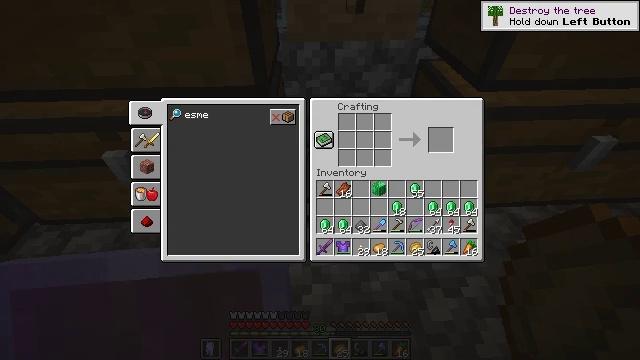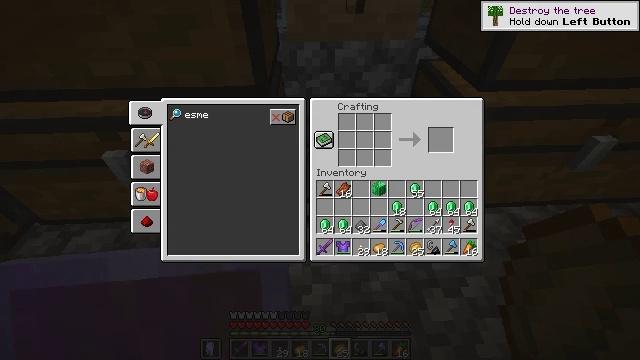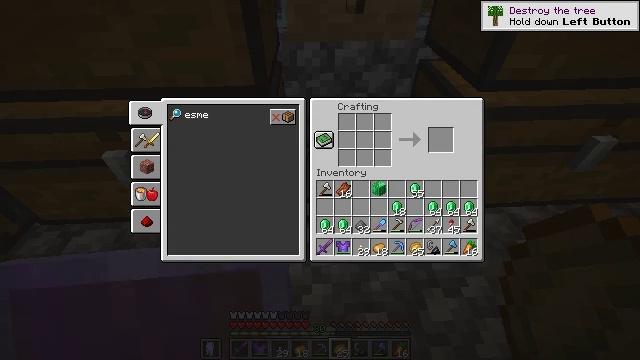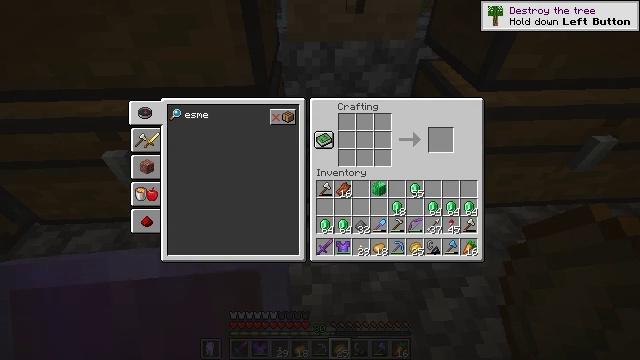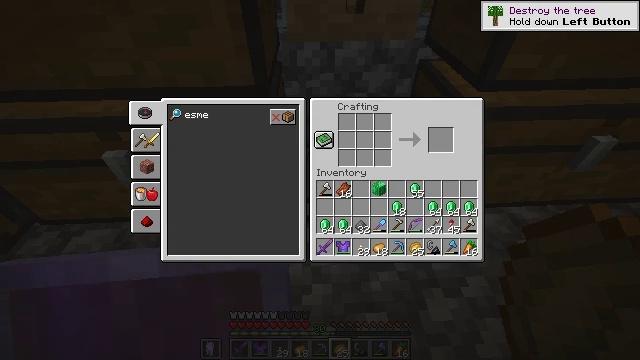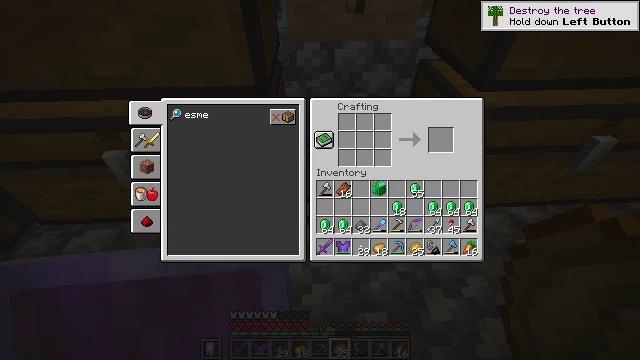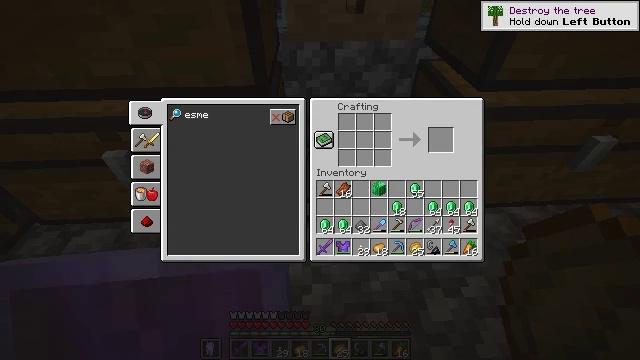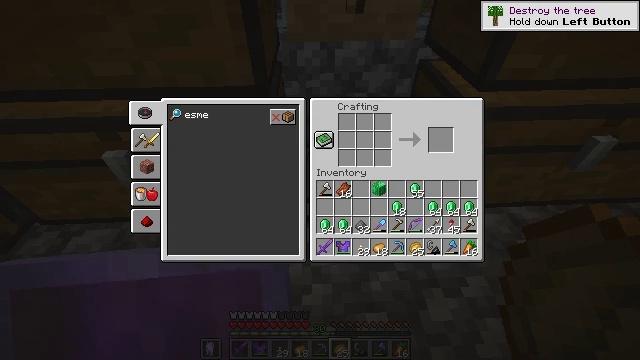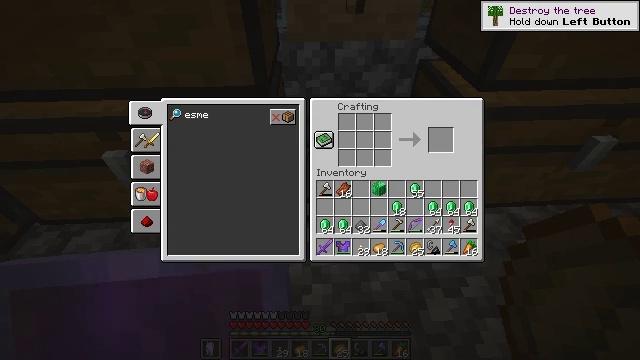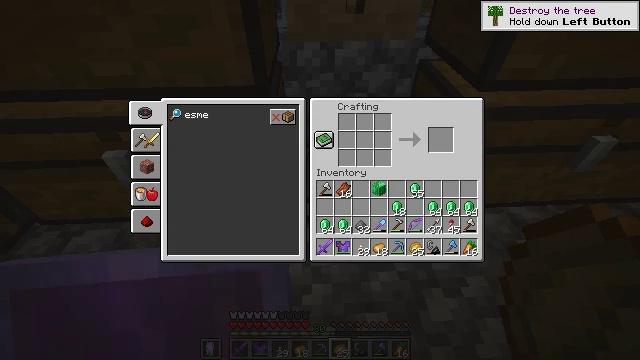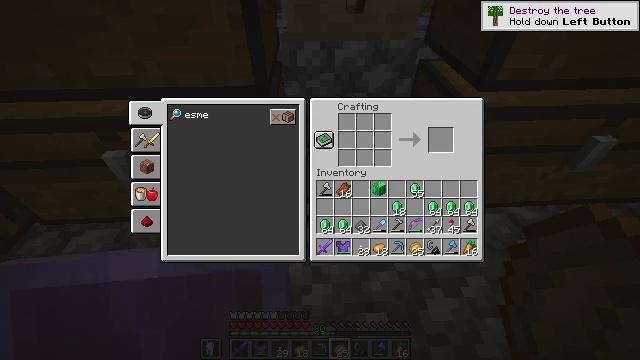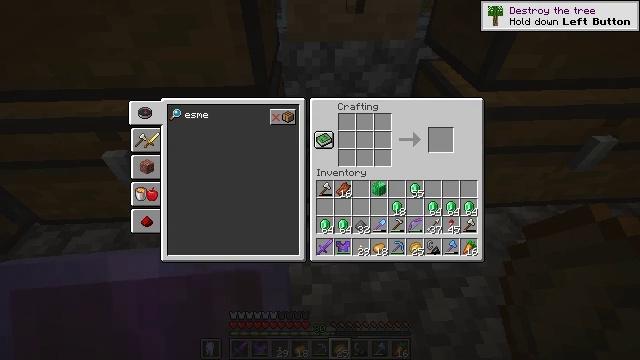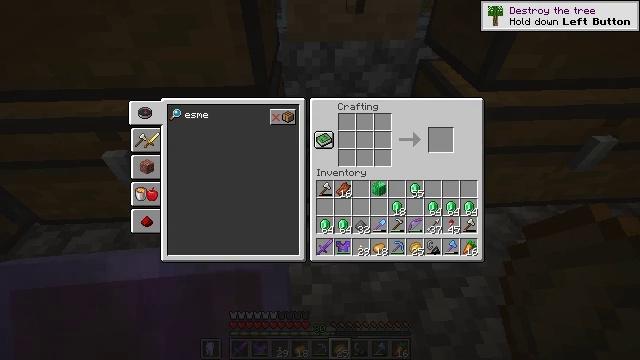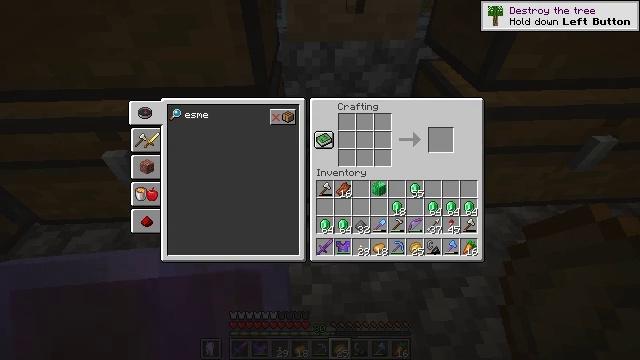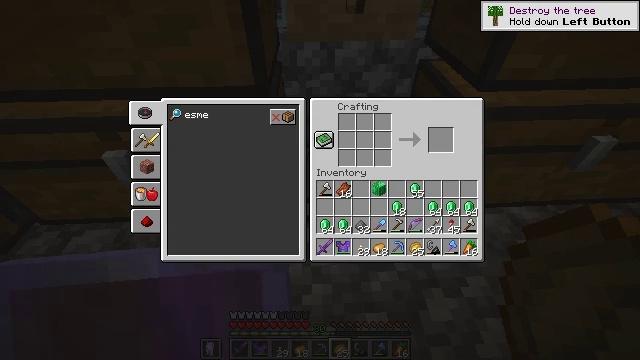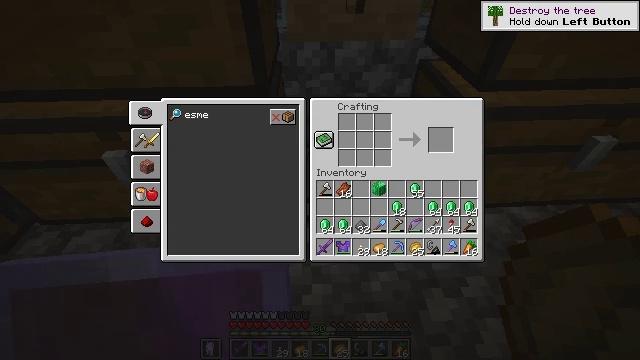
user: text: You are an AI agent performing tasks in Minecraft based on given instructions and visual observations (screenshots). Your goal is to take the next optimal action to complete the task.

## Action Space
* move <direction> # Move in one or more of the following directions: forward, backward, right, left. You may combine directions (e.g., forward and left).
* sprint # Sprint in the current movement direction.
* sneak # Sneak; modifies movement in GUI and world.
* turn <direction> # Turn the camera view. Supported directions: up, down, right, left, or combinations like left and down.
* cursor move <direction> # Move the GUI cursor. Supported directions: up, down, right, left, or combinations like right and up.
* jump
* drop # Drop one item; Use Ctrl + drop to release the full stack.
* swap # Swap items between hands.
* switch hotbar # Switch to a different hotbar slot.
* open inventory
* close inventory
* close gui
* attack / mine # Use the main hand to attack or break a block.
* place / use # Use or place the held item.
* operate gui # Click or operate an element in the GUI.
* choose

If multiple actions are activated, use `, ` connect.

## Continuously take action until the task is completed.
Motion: motion action
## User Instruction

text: Combine emeralds to craft an emerald block.
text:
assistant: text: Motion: no_op
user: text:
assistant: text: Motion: no_op
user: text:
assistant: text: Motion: no_op
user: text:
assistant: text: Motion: no_op
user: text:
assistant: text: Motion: no_op
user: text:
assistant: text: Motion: no_op
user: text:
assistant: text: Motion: no_op
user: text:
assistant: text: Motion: no_op
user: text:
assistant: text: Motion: no_op
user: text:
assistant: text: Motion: no_op
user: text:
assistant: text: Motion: no_op
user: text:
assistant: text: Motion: no_op
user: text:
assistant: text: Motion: no_op
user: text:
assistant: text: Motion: no_op
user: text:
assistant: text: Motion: no_op
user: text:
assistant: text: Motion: no_op
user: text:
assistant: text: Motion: no_op
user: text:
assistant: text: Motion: no_op
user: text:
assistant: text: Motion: no_op
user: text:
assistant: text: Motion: no_op
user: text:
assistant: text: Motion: no_op
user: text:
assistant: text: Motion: no_op
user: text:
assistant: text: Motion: no_op
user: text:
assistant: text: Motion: no_op
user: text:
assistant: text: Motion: cursor move up
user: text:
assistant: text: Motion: cursor move left and up
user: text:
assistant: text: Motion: cursor move left
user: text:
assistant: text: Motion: no_op
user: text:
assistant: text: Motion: cursor move left
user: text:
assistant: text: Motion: cursor move left